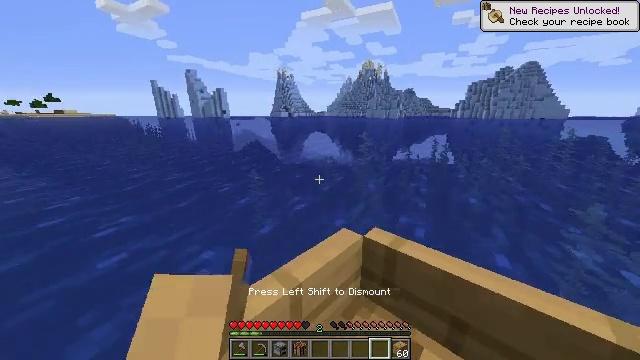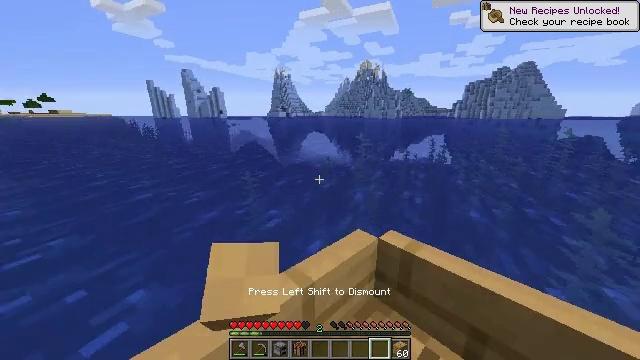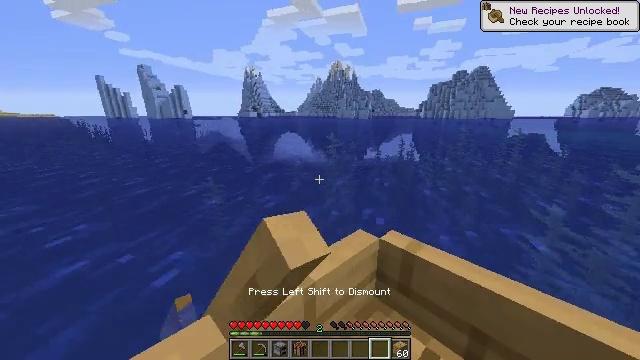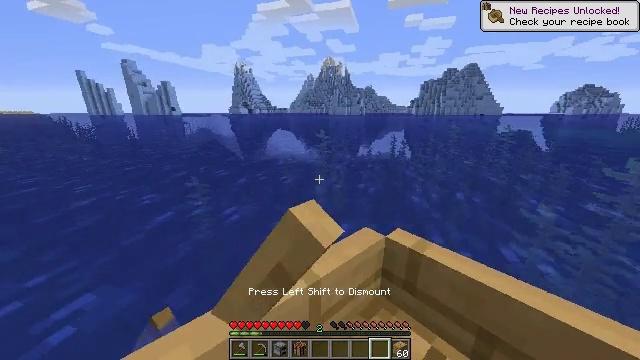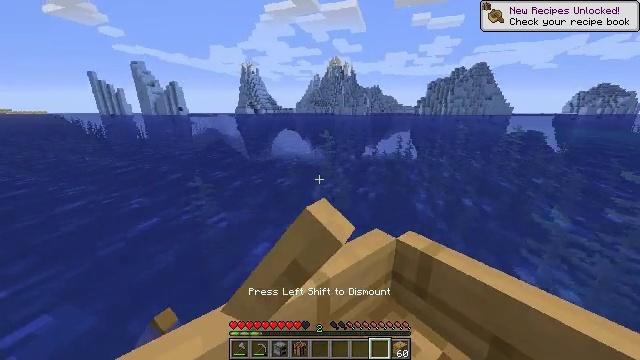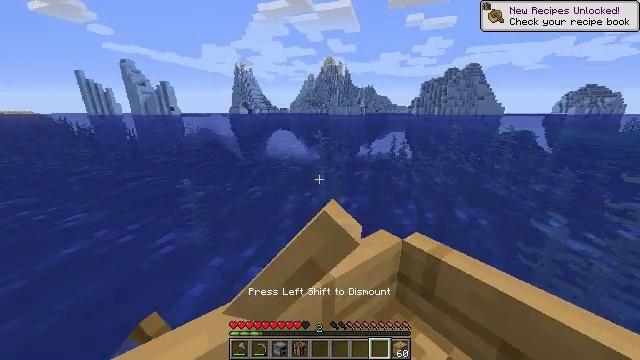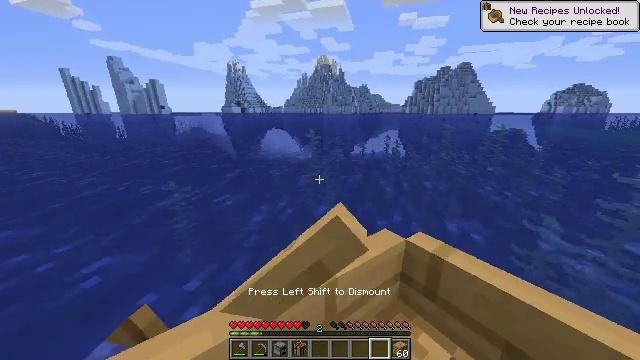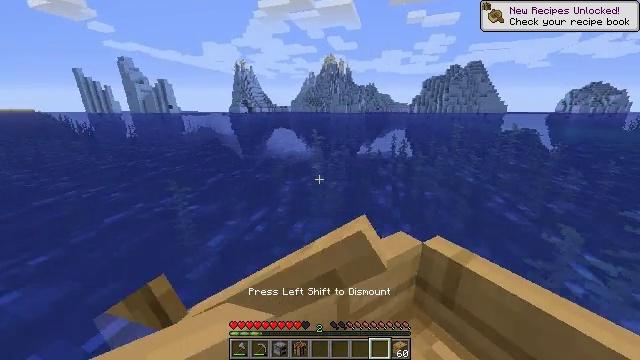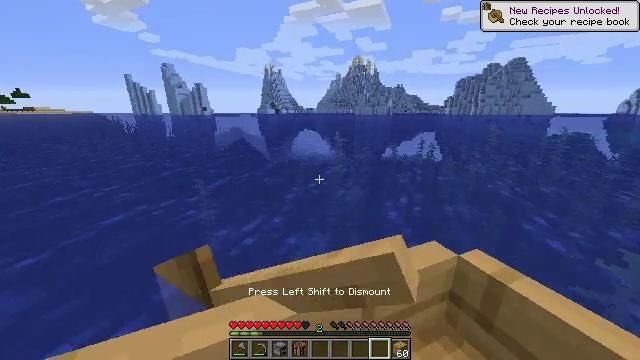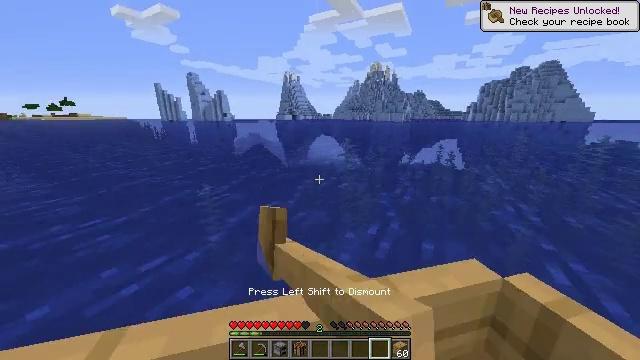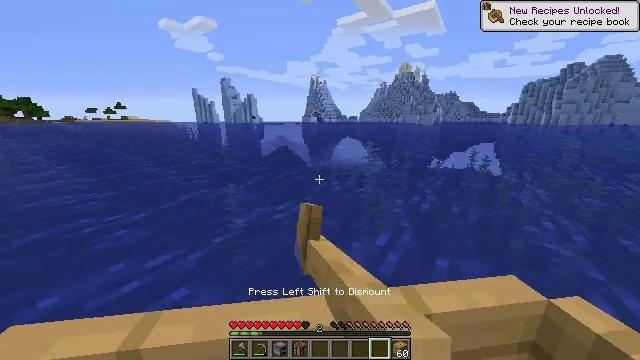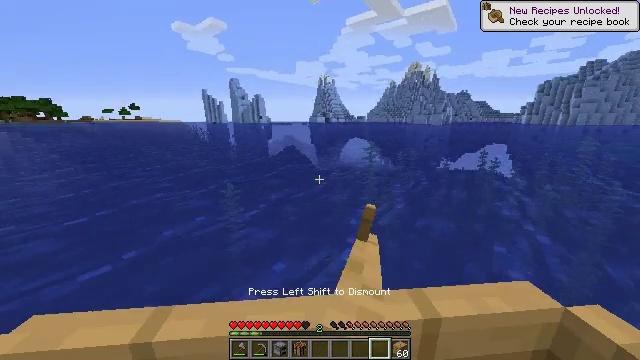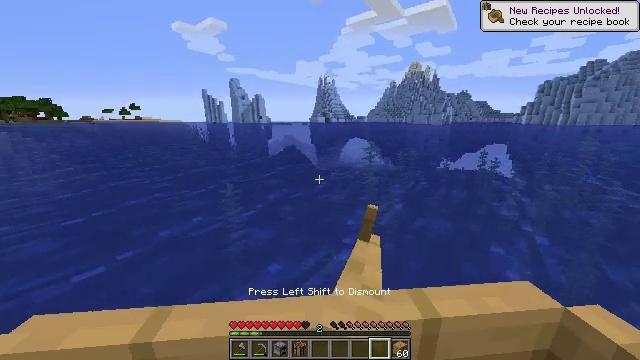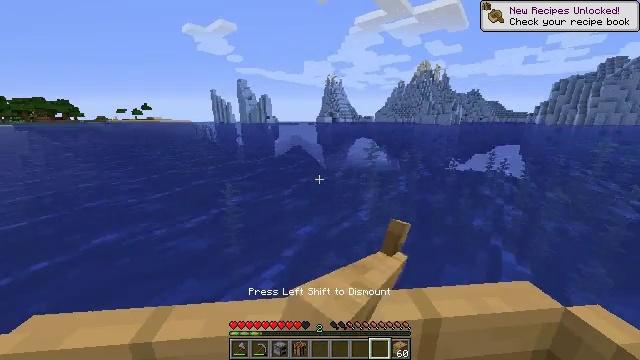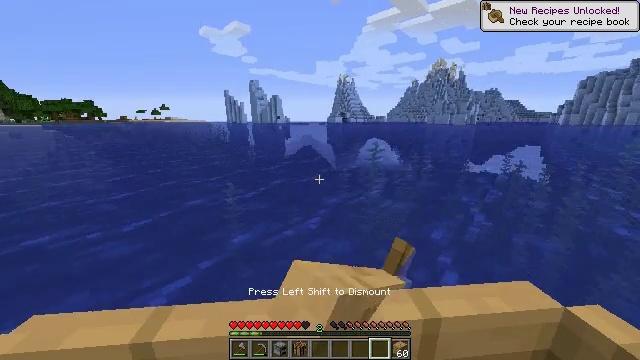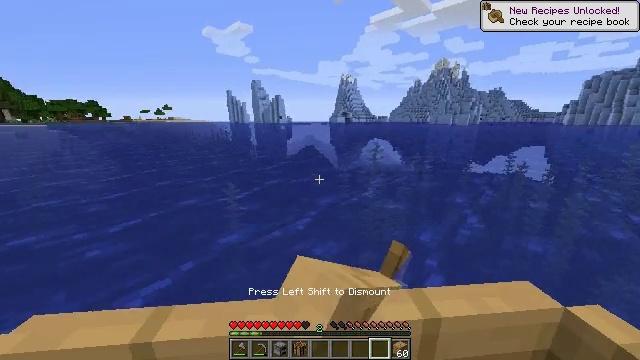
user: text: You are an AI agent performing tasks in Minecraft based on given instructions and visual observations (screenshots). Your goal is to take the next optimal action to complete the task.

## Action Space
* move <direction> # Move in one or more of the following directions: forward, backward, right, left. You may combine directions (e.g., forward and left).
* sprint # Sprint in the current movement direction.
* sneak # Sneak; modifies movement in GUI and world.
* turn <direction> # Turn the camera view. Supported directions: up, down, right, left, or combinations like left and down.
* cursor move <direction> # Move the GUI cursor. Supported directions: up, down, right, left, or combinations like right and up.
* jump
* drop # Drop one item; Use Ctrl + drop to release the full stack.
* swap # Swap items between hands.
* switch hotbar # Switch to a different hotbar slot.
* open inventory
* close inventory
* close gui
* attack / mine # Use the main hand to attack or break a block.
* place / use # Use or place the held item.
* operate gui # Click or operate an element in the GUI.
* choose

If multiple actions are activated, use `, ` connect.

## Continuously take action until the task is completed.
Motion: motion action
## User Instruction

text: Hunt fish.
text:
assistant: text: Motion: move forward, sprint, turn left
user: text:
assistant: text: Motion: move forward, sprint
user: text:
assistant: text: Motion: move forward, sprint, turn left
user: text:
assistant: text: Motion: move forward, sprint, turn left
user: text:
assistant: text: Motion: move forward, sprint, turn left
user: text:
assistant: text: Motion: move forward, sprint
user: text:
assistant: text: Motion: move forward, sprint, turn left
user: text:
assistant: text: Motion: move forward, sprint, turn left
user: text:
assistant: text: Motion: move forward and move left, sprint, turn left and up
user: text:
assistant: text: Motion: move forward and move left, sprint, turn left
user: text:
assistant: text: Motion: move forward and move left, sprint, turn left
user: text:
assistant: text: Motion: move forward and move left, sprint
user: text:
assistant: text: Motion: move forward, sprint
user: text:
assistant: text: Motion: move forward, sprint
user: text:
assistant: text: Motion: move forward, sprint
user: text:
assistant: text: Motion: move forward, sprint
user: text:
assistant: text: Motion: move forward, sprint
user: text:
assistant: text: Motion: move forward, sprint
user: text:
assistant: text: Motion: move forward, sprint
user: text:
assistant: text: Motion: move forward, sprint, turn right
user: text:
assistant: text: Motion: move forward, sprint, turn right and up
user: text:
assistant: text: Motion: move forward, sprint, turn right
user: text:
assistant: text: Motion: move forward, sprint, turn right
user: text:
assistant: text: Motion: move forward, sprint
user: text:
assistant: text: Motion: move forward, sprint
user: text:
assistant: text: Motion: move forward, sprint
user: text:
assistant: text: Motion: move forward, sprint
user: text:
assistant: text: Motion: move forward, sprint
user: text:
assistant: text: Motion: move forward, sprint
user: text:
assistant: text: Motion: move forward, sprint, turn right and up